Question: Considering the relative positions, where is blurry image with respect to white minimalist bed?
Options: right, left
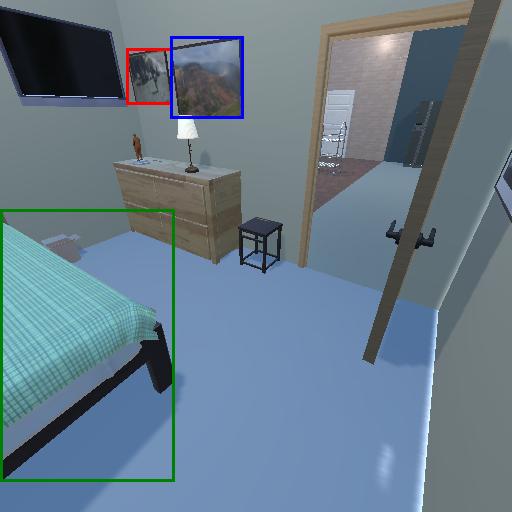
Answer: right